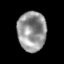
Tissue: skin
Cell type: Epithelial cells
Senescence score: 0.2731
Nuclear area (px): 1109
Mean DAPI intensity: 148.826